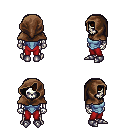
a pixel art fantasy rpg character, male body template, skeleton, blue vest, red pants, brown pageboy hairstyle, cloth hood, metal boots, four views (front, back, left, right), 2x2 character sprite sheet, small pixel art, hard edges, no anti-aliasing